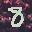
Label: 8